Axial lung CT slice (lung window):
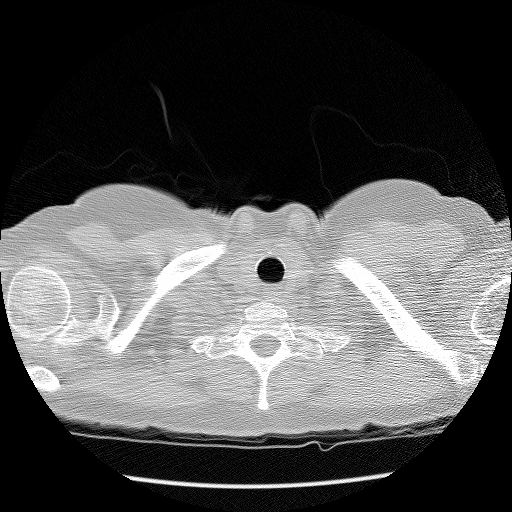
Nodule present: no